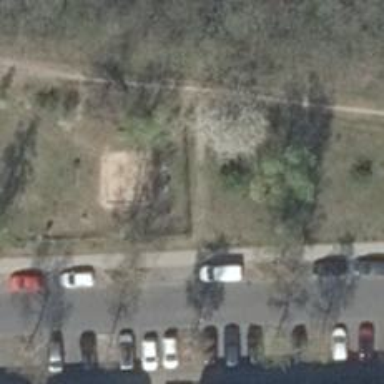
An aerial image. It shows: Playground featuring slide.